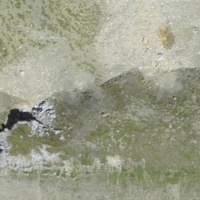
EUNIS habitat code: 48
Species observed at this site:
Leontopodium nivale